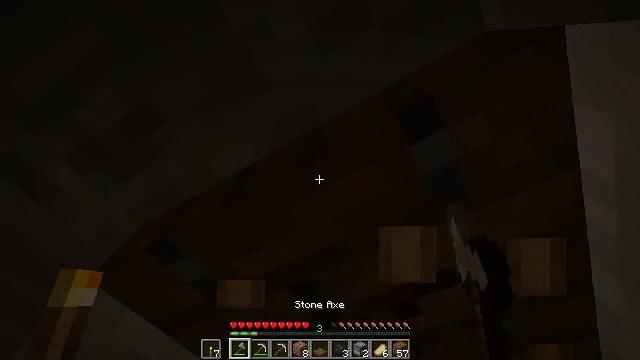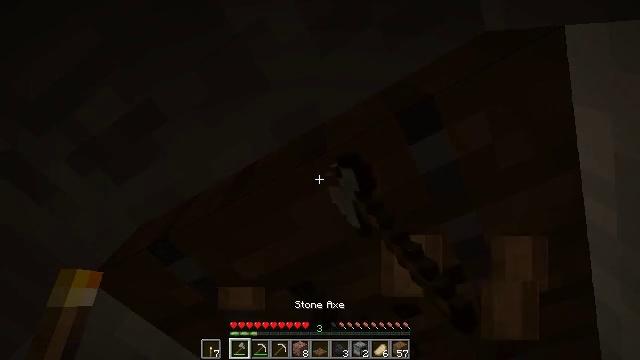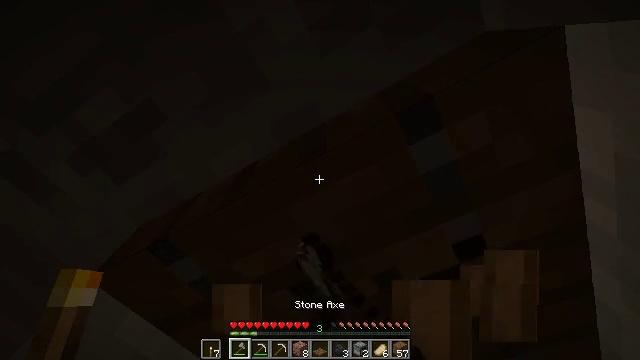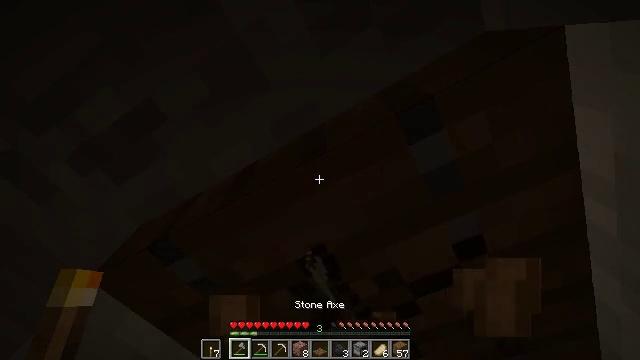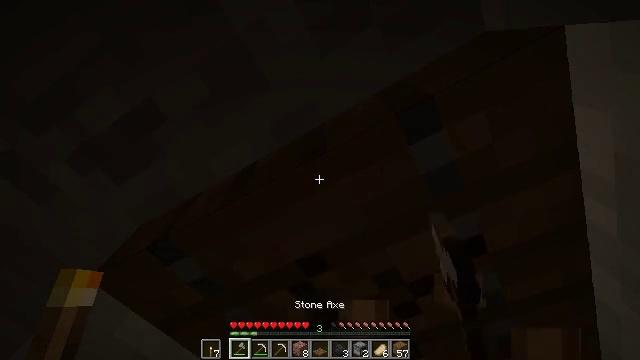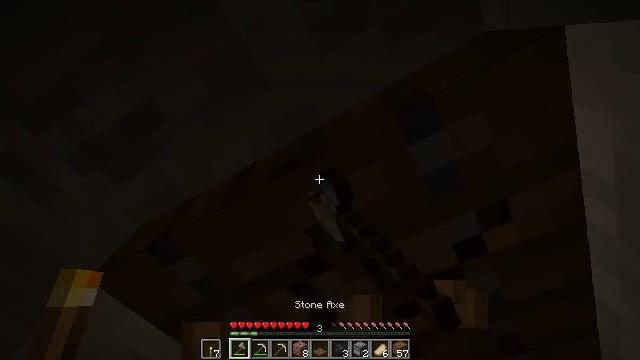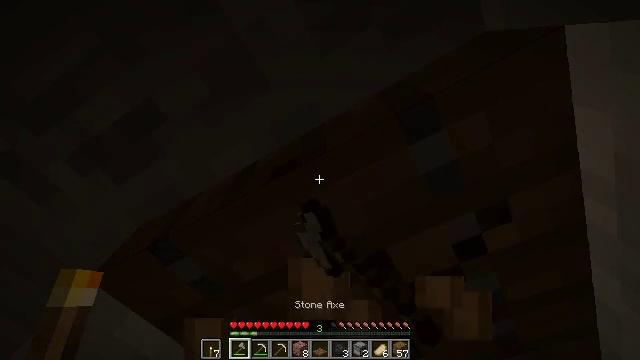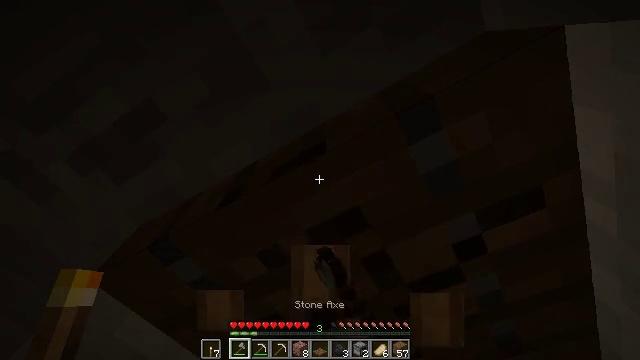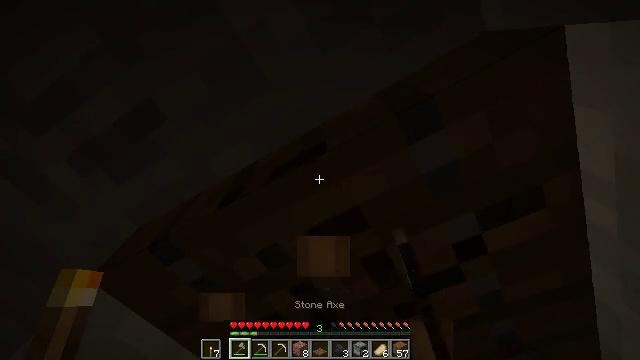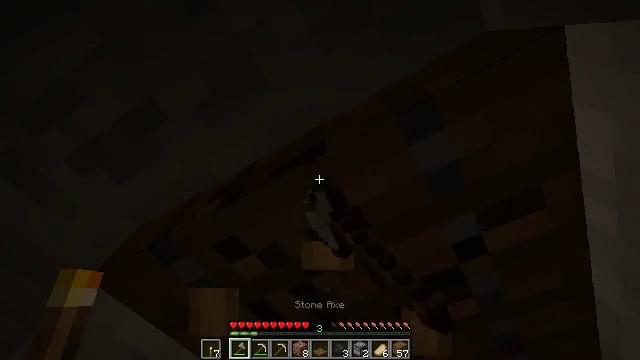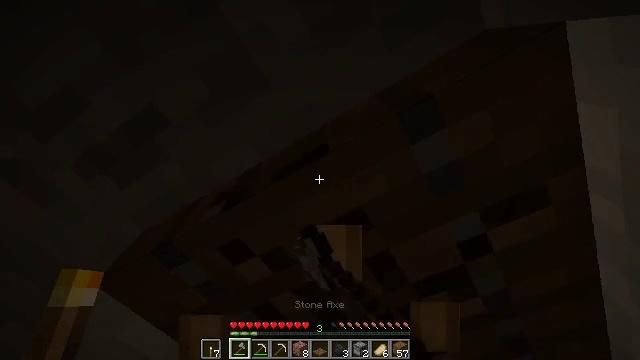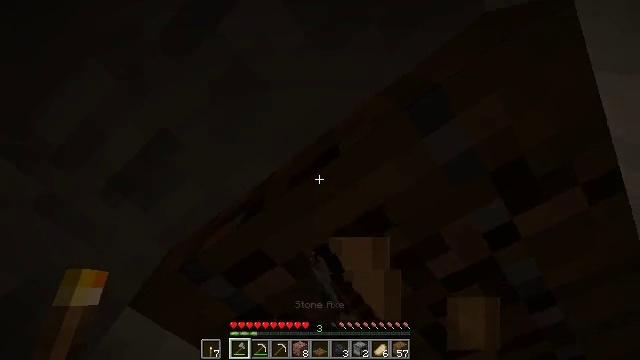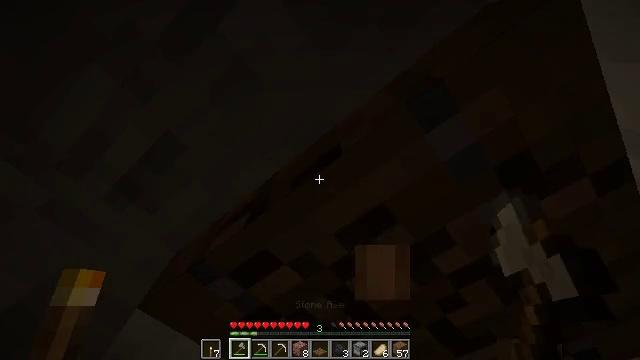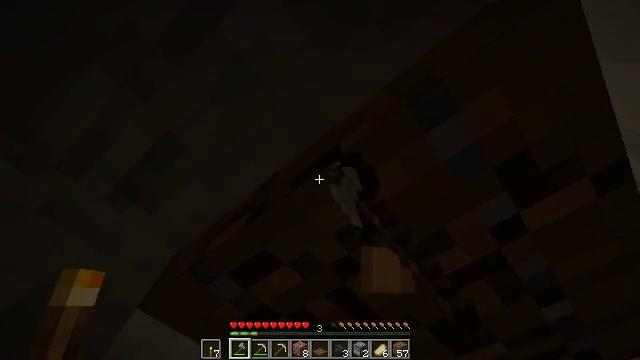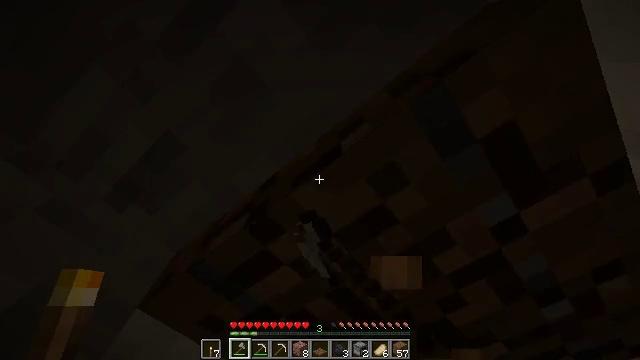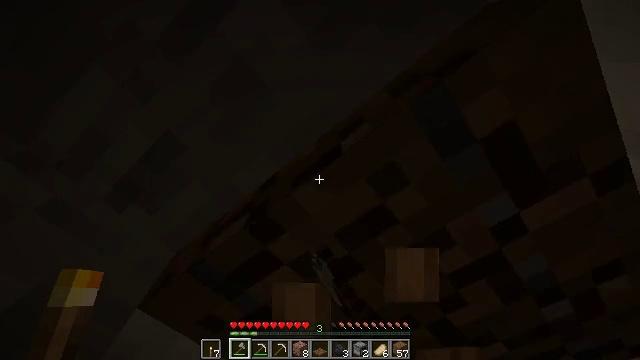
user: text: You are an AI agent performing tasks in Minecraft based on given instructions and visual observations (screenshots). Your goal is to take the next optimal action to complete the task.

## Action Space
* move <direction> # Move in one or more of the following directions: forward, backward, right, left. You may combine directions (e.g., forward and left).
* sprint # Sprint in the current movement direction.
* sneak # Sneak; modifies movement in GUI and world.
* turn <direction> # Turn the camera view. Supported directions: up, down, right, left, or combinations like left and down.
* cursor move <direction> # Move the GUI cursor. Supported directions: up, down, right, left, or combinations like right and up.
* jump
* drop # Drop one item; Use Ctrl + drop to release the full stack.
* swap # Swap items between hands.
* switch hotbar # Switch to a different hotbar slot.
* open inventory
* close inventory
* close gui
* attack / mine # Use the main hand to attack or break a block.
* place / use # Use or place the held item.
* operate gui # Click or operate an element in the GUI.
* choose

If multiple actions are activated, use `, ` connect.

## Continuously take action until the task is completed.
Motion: motion action
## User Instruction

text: Collect the spruce trapdoor from its position.
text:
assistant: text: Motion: attack / mine
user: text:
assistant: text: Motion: attack / mine
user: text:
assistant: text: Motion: attack / mine
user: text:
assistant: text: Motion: attack / mine
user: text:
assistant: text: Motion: attack / mine
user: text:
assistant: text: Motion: attack / mine
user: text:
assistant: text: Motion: attack / mine
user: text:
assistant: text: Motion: attack / mine
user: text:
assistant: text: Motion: attack / mine
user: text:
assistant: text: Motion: turn left, attack / mine
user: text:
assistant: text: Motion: turn left, attack / mine
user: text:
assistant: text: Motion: turn left, attack / mine
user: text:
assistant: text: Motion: attack / mine
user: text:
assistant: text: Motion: attack / mine
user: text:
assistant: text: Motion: attack / mine
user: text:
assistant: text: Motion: attack / mine
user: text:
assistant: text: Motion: attack / mine
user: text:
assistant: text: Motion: attack / mine
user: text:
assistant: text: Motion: attack / mine
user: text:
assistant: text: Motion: attack / mine
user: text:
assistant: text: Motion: attack / mine